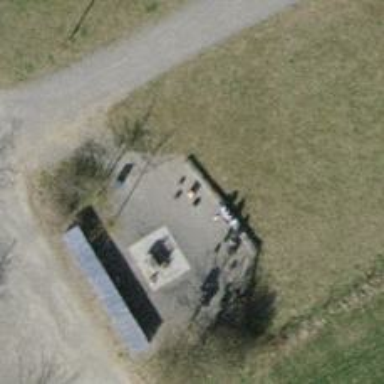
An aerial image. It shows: Brown bench.